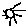
Label: sun